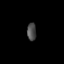
Tissue: prostate
Cell type: NK cells
Senescence score: 0.3316
Nuclear area (px): 158
Mean DAPI intensity: 75.272